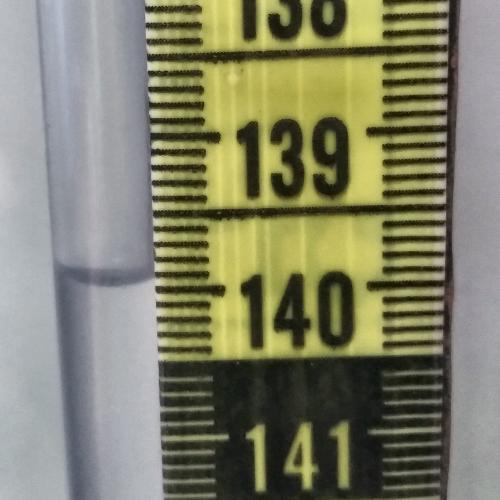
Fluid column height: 139.9 cm